Field crop: maize
Growth stage: 2
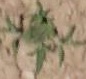
Species: atriplex